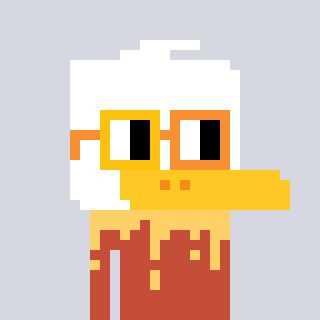
a pixel art character with square yellow and orange glasses, a duck-shaped head and a rust-colored body on a cool background